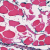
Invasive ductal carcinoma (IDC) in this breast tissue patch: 0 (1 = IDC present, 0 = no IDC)